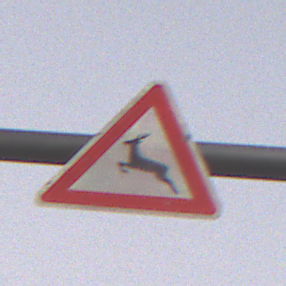
Verkehrszeichen: WildwechselRechts
Umgebung: Outdoor, Nature
Tageszeit: SunriseSunset
Wetter: Clear
Licht: Natural
Jahreszeit: NotSpecified
Kontrast: LowContrast